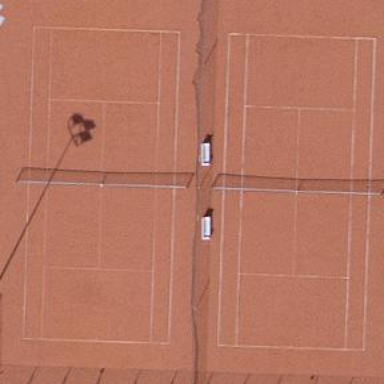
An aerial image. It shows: Sandy tennis court.